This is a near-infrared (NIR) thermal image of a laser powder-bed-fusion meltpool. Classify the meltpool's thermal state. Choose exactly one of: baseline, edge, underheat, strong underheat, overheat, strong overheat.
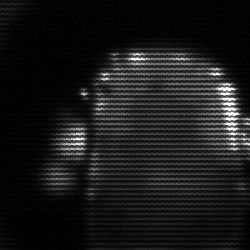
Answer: baseline